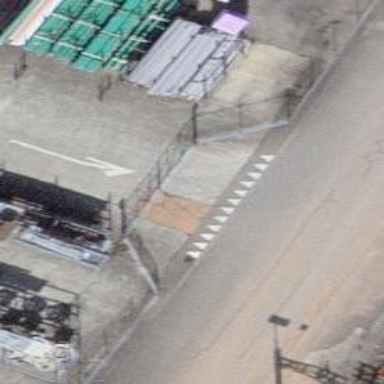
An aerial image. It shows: Gate.